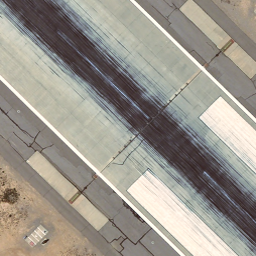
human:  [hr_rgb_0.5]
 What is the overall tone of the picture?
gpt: runway